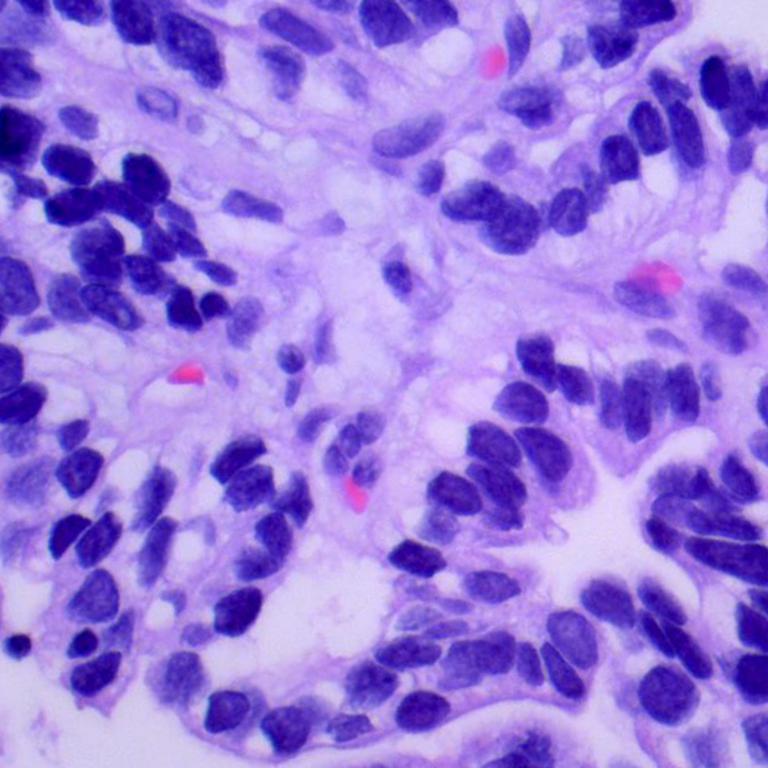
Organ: lung
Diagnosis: adenocarcinomas